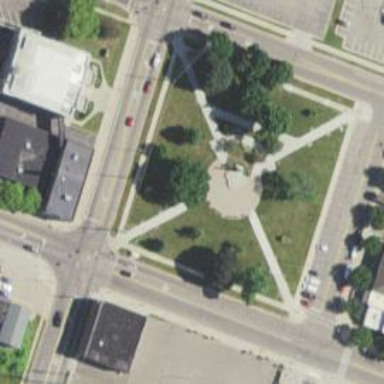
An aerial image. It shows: Memorial site with historic significance.